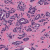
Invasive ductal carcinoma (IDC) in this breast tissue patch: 1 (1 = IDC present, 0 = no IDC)